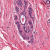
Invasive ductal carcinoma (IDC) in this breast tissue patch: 0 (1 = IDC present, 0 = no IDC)